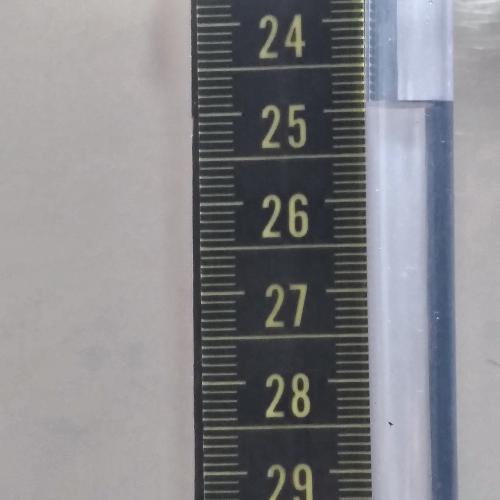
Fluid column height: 24.9 cm